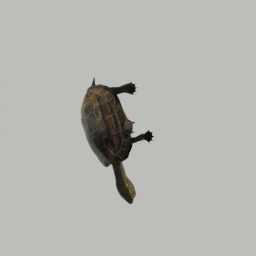
Label: animals